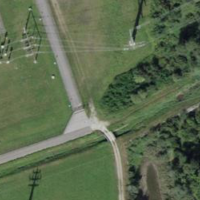
EUNIS habitat code: 52
Species observed at this site:
Artemisia vulgaris
Sedum album
Centaurea scabiosa